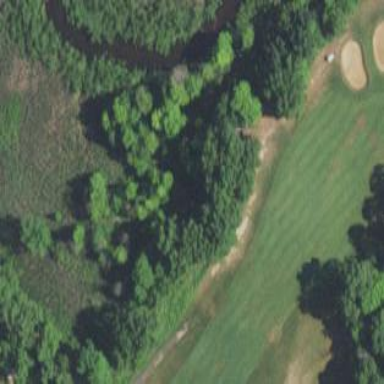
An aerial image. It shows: Grassy area designated as golf fairway.